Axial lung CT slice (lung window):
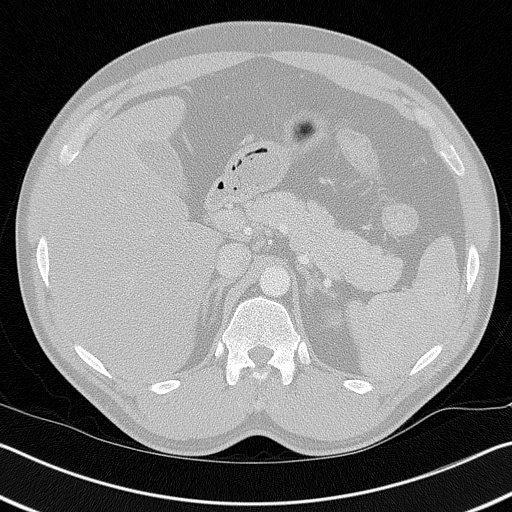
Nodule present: no